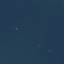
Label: SeaLake